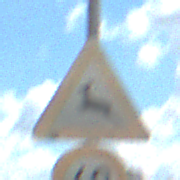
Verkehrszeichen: WildwechselRechts
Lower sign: Geschwindigkeit60
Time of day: Midday
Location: Outdoor (Nature)
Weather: PartlyCloudy
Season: Autumn
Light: Natural